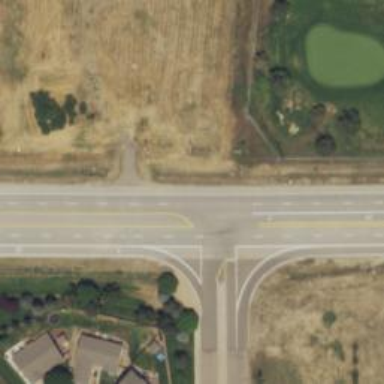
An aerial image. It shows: Primary highway with asphalt surface and grade1 tracktype.